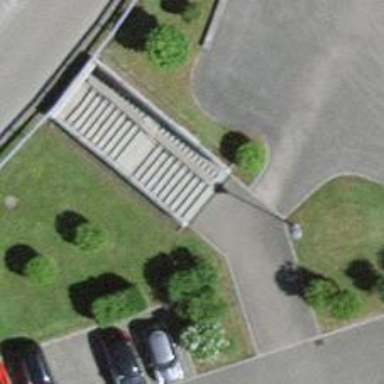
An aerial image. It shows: Set of steps on the road.